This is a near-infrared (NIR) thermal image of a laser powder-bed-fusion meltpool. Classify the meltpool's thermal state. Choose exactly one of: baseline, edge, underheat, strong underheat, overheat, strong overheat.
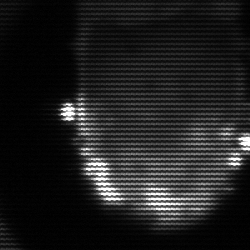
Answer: baseline